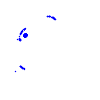
Particle: pion